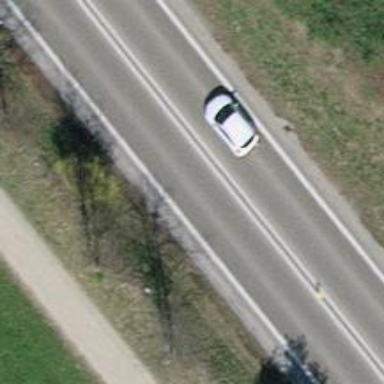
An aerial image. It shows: Asphalt trunk motorway.